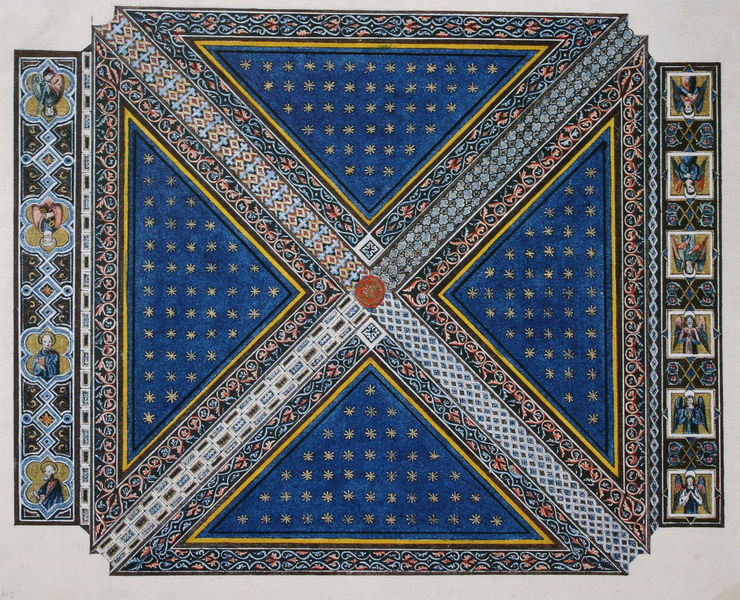
Titel: Deckenuntersicht einer Kirche in Italien
Künstler: Friedrich von Gärtner
Standort: München
Institution: Architekturmuseum der Technischen Universität
Schlagwörter: blau, blätter, flügel, himmel, kopf, weiß, wolken, dreieck, frauen, gelb, menschen, bunt, grau, köpfe, mitte, männer, nacht, orange, schmuck, schwarz, skizze, zeichnung, anlage, rose, rot, muster, ornament, teppich, gesichter, wand, band, johannes, knoten, rahmen, bild, felder, boden, gold, stoff, decke, borte, rechts, renaissance, rosa, kreis, engel, ranken, farbig, wellen, bilder, italien, grafik, linien, rand, figuren, dekoration, gobelin, wandteppich, symmetrie, ornamente, verzierung, foto, fotografie, fussboden, hitler, penis, bla, kreuz, kreuzung, symmetrisch, sterne, sternenhimmel, fliesen, punkt, fliese, kacheln, entwurf, schema, zwickel, fries, quadrate, geometrisch, schnörkel, heiligenschein, nimbus, kreuzgewölbe, kreuzgrat, kreuzgratgewölbe, rosette, mittelalter, diagonale, baldachin, plan, zentrum, zipfel, heilige, deckengemälde, mittelpunkt, sechs, heilig, ornamentik, dreiecke, petrus, quadrat, verziehrt, christentum, quadratisch, spiegelbildlich, deckenmalerei, gobbelin, neapel, medaillons, halbfiguren, grate, borten, flokati, apostel, gabriel, evangelisten, lukas, evangelien, adolf, pimmel, geomtrisch, geoemtrisch, x, metaphern, 1350, gußboden, engelbilder, gewölbeschema, oranmentbänder